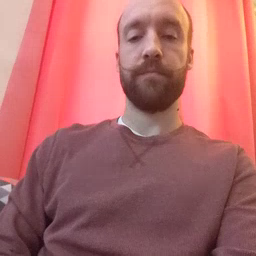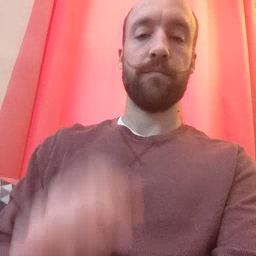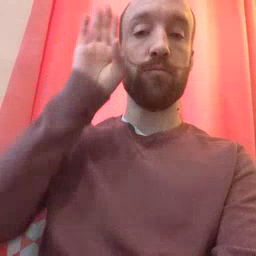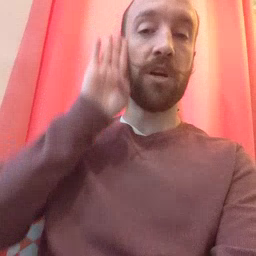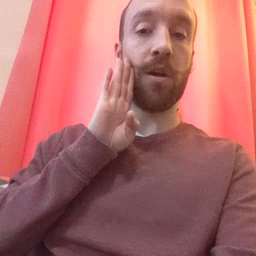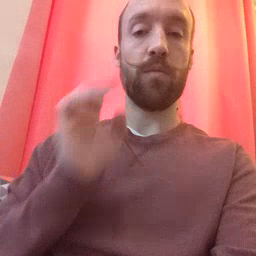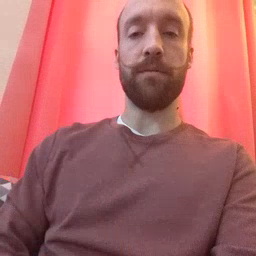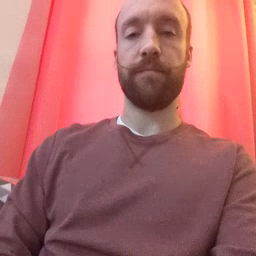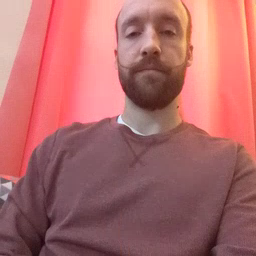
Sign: brown